Aerial crown-view tile of a tropical tree (Barro Colorado Island, Panama), acquired 20250616:
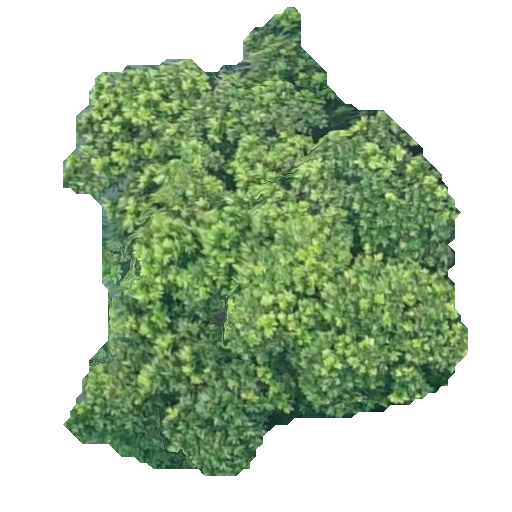
Species: Anacardium excelsum
GBIF accepted scientific name: Anacardium excelsum
Crown area: 186.989 m²